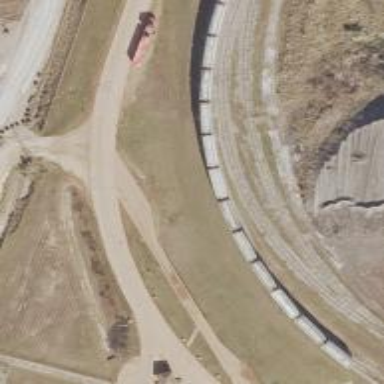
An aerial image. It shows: Railway spur service.